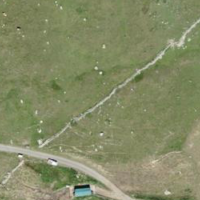
EUNIS habitat code: 26
Species observed at this site:
Oenanthe oenanthe
Marmota marmota
Anthus spinoletta